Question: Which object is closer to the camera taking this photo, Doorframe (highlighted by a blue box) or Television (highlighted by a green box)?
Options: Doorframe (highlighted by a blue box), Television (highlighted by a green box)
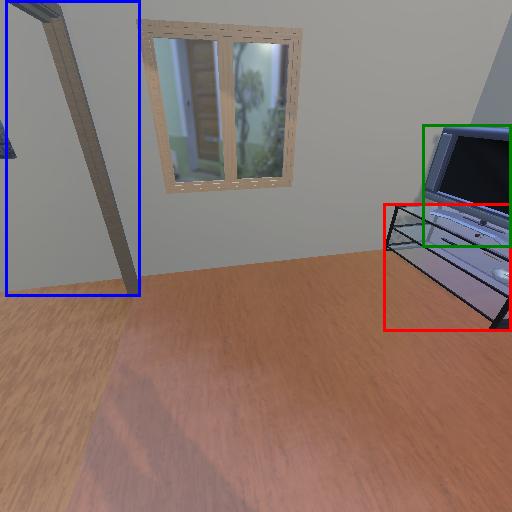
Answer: Doorframe (highlighted by a blue box)